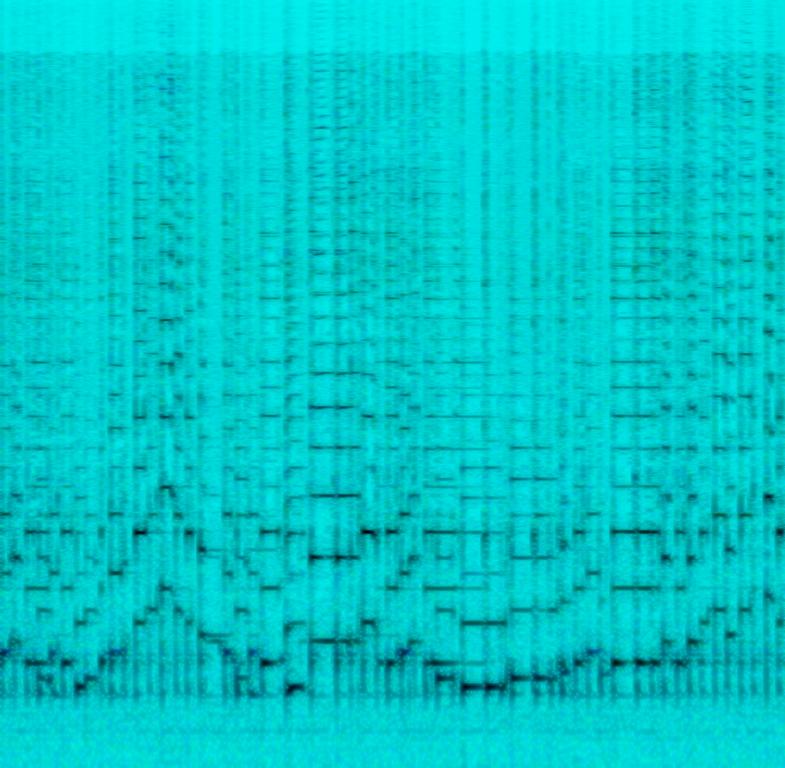
The song is an instrumental. The song is a medium tempo with a mandolin player playing a cheerful melody with no other instrumentation. The song is positive and has a delightful dance rhythm. The song has an average audio quality.